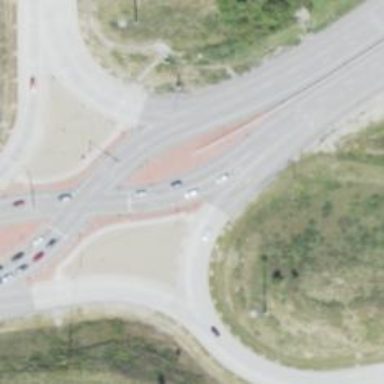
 featuring diverging diamond interchange."